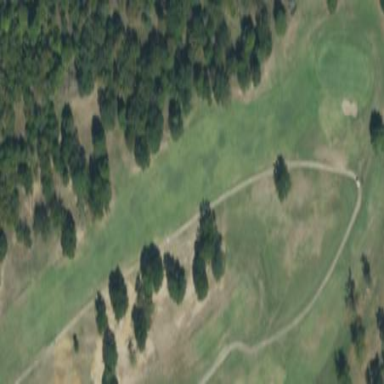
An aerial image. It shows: Golf fairway surrounded by grass.